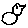
Label: bird